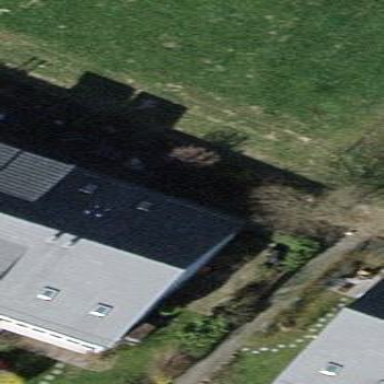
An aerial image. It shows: Terrace building.